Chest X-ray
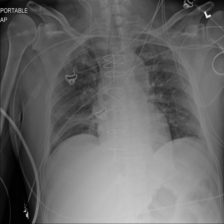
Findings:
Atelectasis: positive
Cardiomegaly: negative
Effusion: negative
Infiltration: negative
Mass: negative
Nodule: negative
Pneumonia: negative
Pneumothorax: negative
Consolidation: negative
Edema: negative
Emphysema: negative
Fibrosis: negative
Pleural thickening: negative
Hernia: negative